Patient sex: M
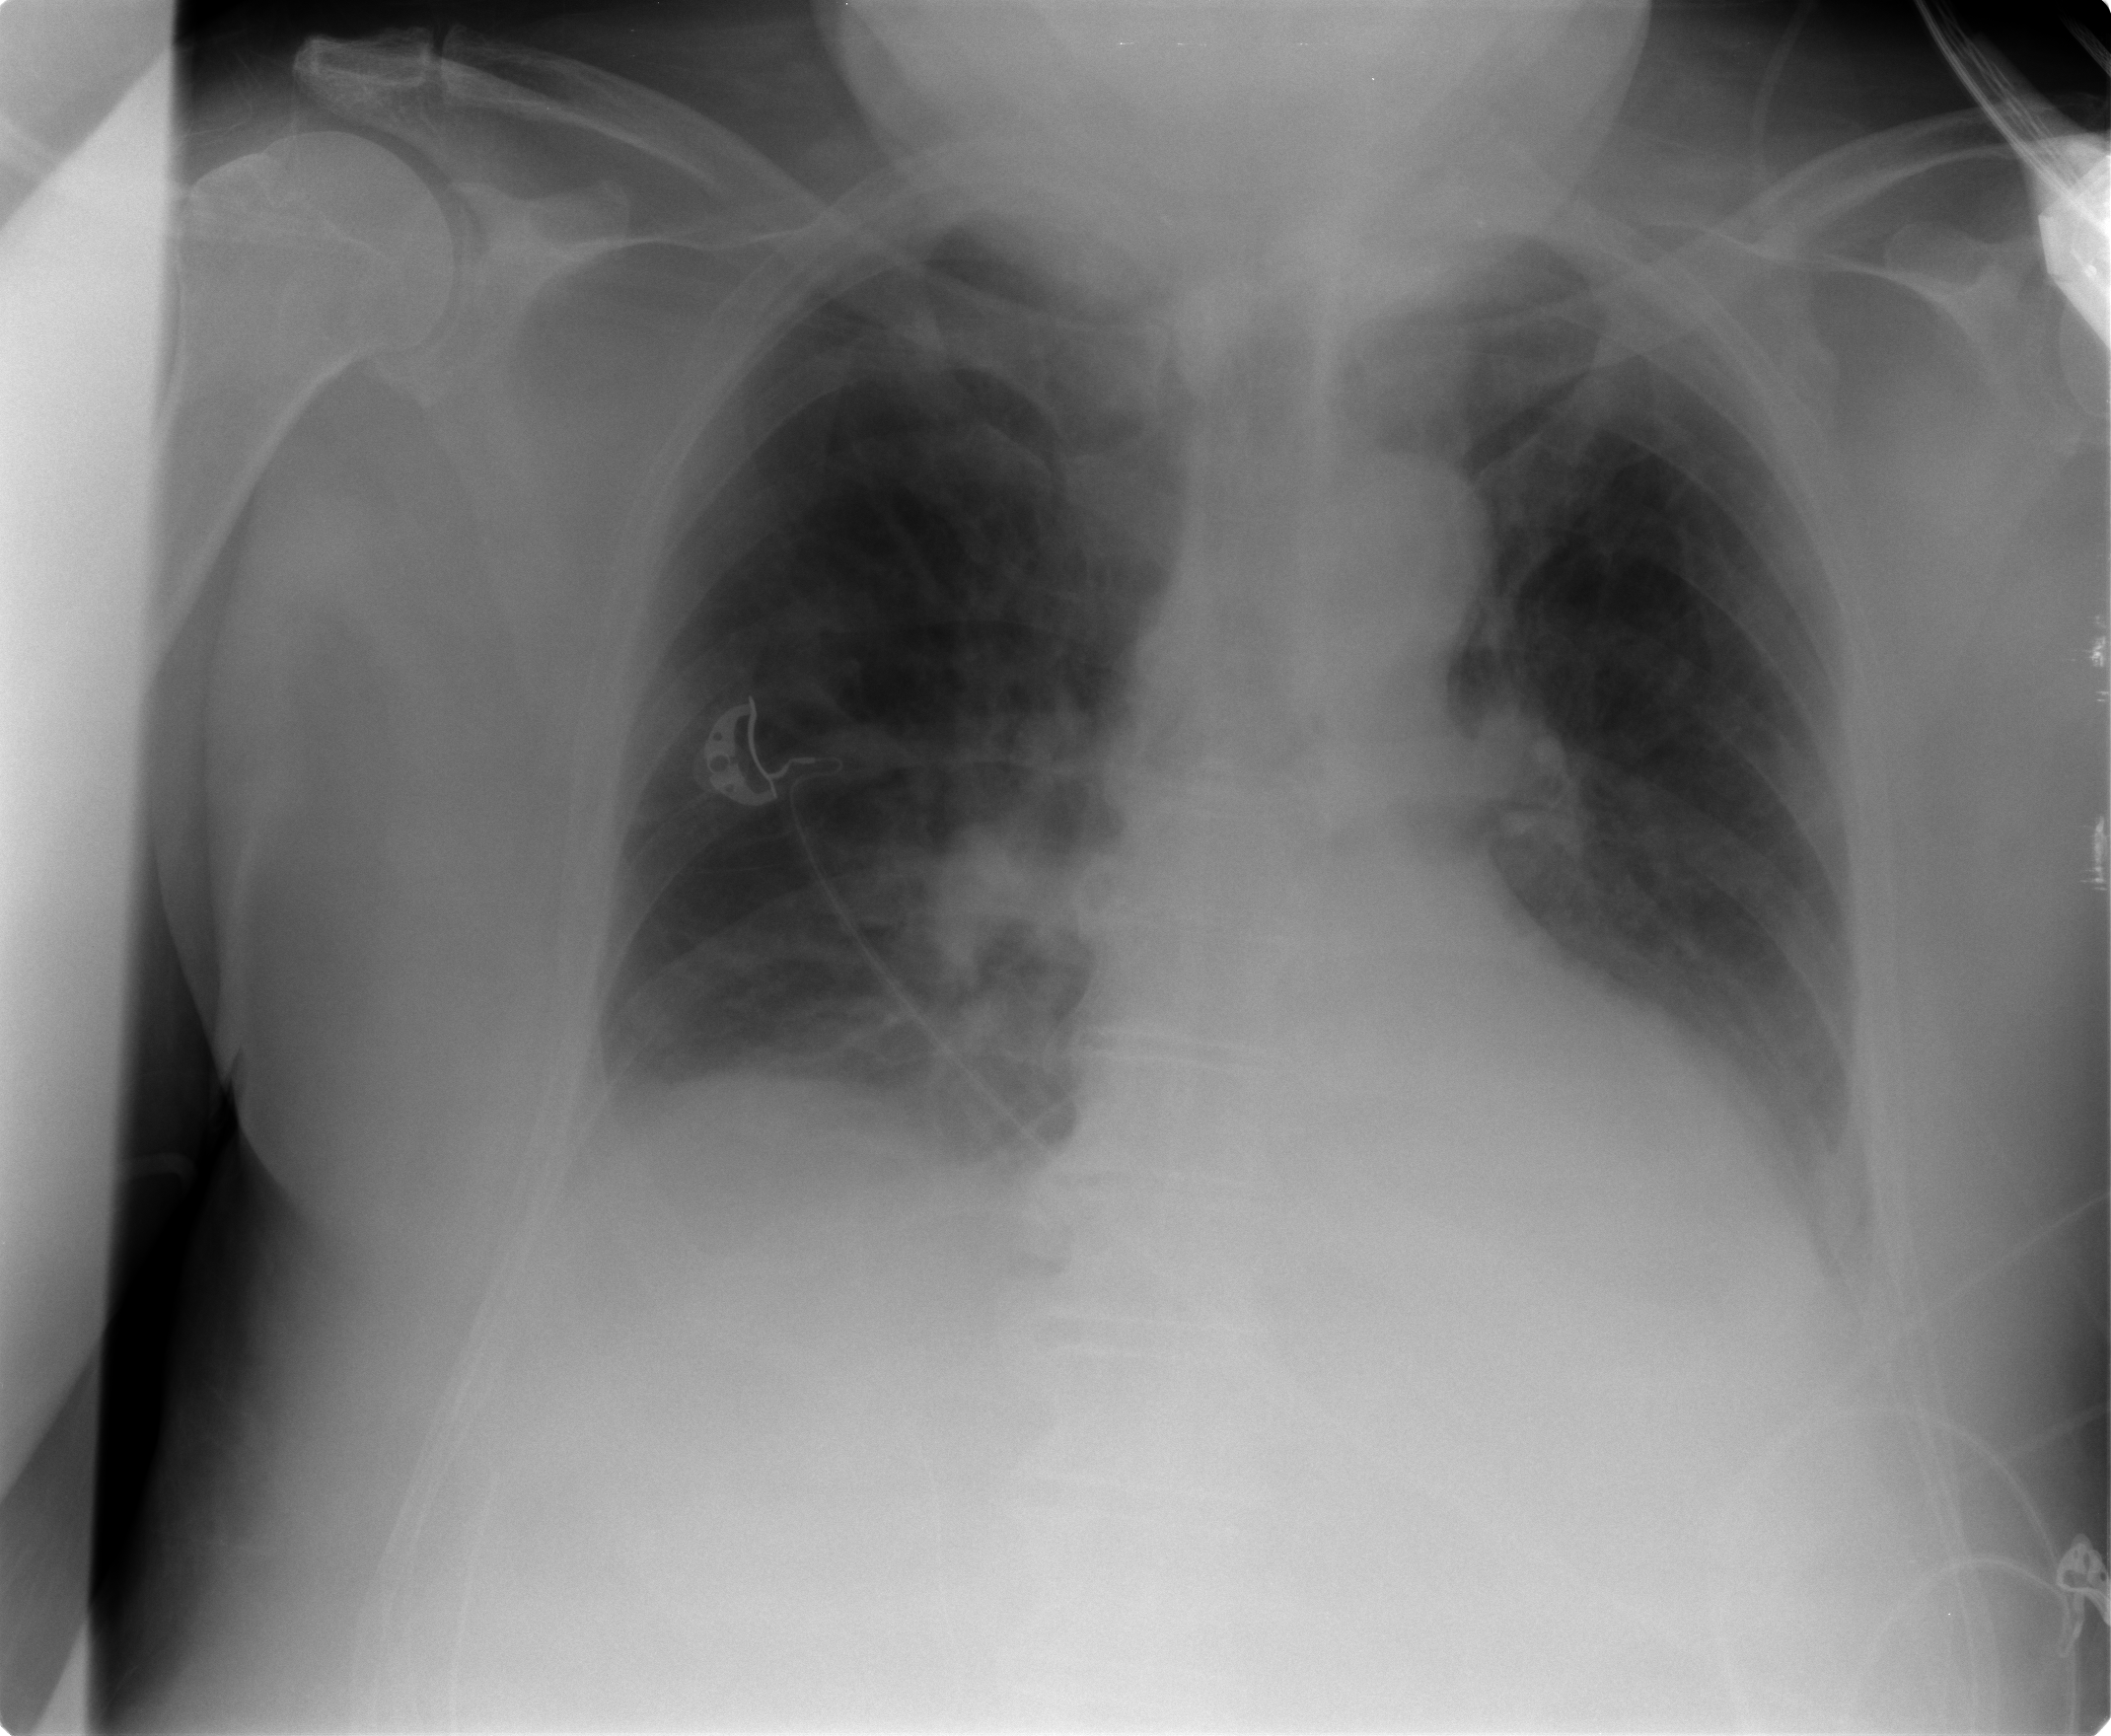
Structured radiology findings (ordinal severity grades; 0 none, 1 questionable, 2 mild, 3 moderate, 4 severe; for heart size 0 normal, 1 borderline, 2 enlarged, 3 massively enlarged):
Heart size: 2
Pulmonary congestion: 2
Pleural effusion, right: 2
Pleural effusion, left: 2
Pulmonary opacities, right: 2
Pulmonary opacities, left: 0
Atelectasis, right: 2
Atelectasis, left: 2